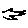
Label: bird